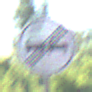
Verkehrszeichen: EndeUeberholverbot
Umgebung: Outdoor, Nature
Tageszeit: MorningAfternoon
Wetter: Clear
Licht: Natural
Jahreszeit: NotSpecified
Kontrast: HighContrast